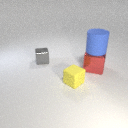
large red metal cube below large blue rubber cylinder